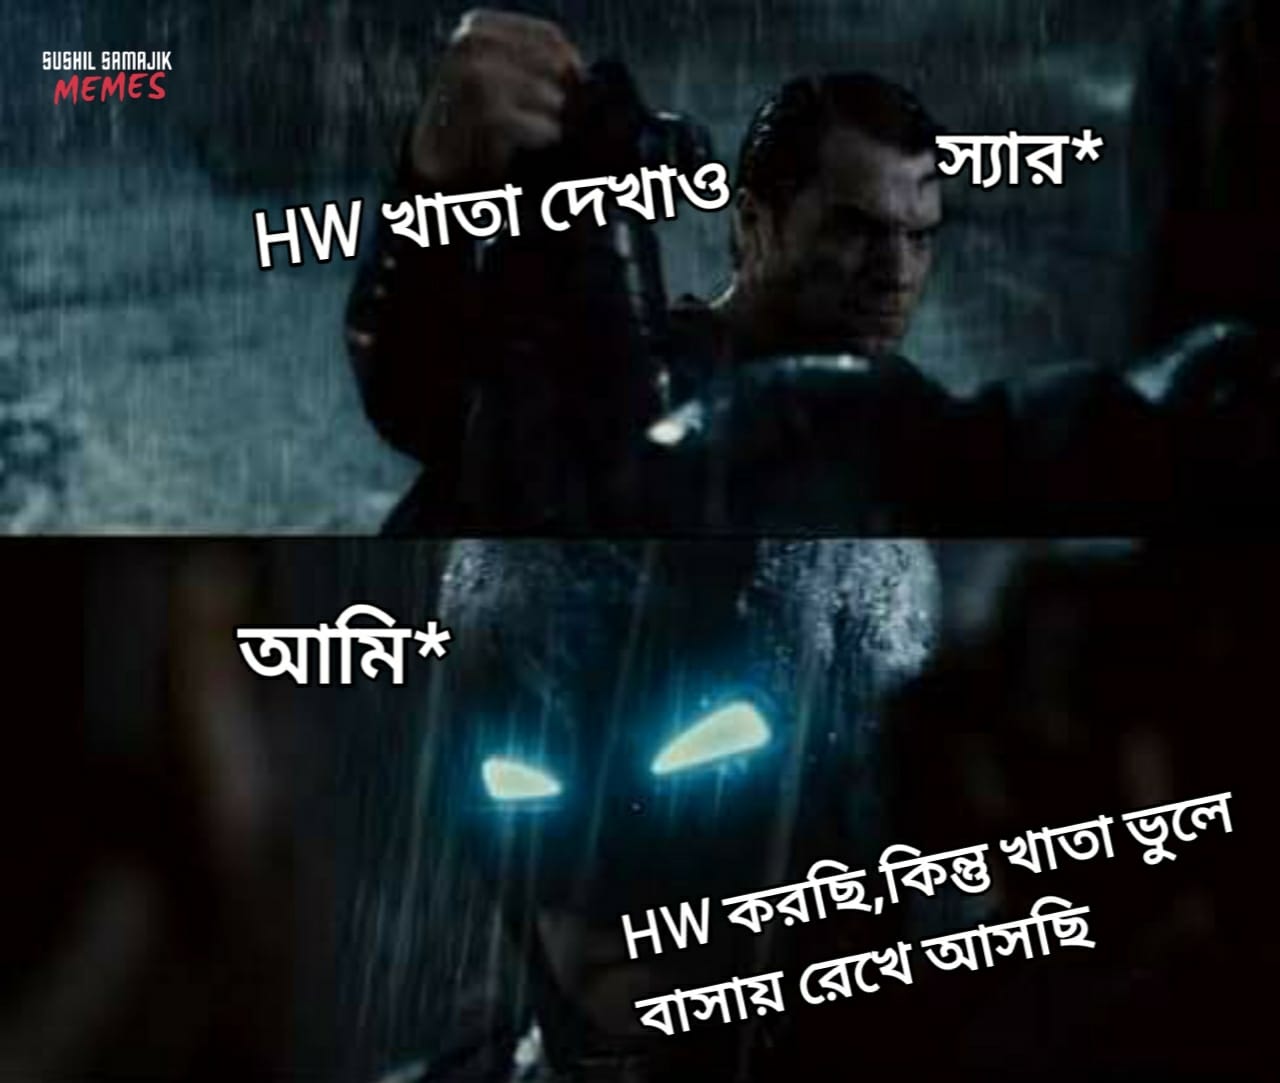
Caption: HW  খাতা দেখাও      স্যার*     আমি*     HW করছি , কিন্তু খাতা ভুলে বাসায় রেখে আসছি
Label: non-hate